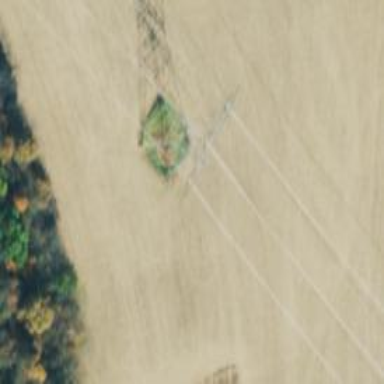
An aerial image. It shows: Lattice structure tower used for power distribution.